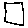
Label: square